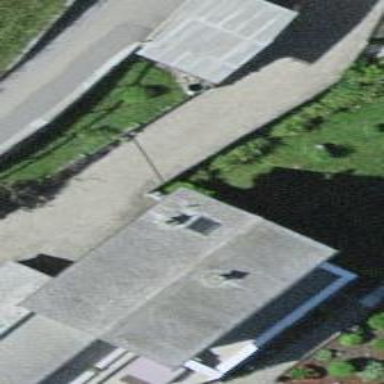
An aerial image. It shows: Simple and straightforward house.